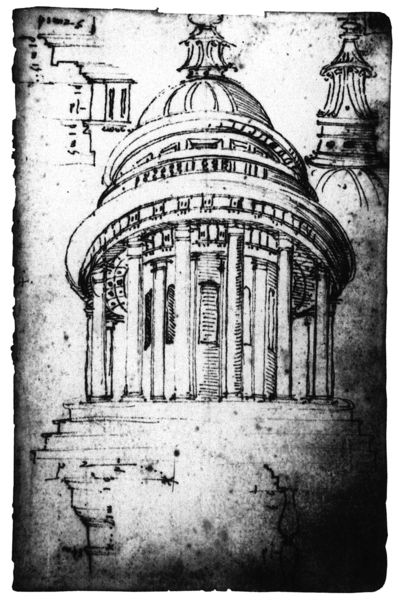
Titel: Entwurf des Tempietto mit Demonstration der optischen Erscheinung am Eingang des geplanten Hofs.
Künstler: Donato Bramante
Institution: Lille, Musée Wicar
Schlagwörter: fenster, skizze, säulen, zeichnung, sockel, stein, häuser, turm, perspektive, mauer, kuppel, treppe, treppen, detail, stufen, entwurf, kapelle, tempel, pavillion, riss, aufriss, tempietto, juppel